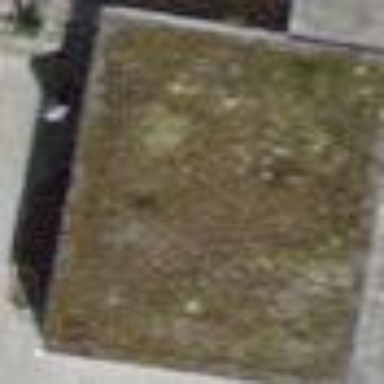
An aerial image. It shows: Garage.